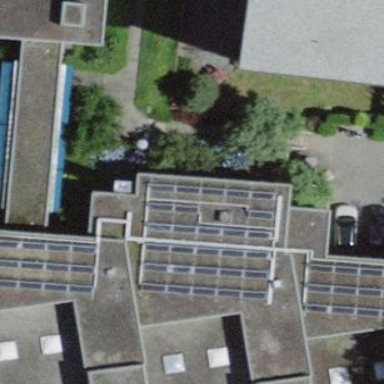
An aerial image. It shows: School building.